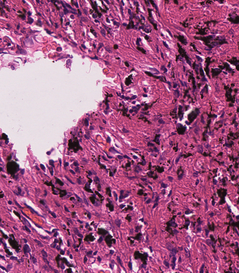
Tumor epithelial tissue: no
Tumor-associated stroma tissue: yes
Normal tissue: no